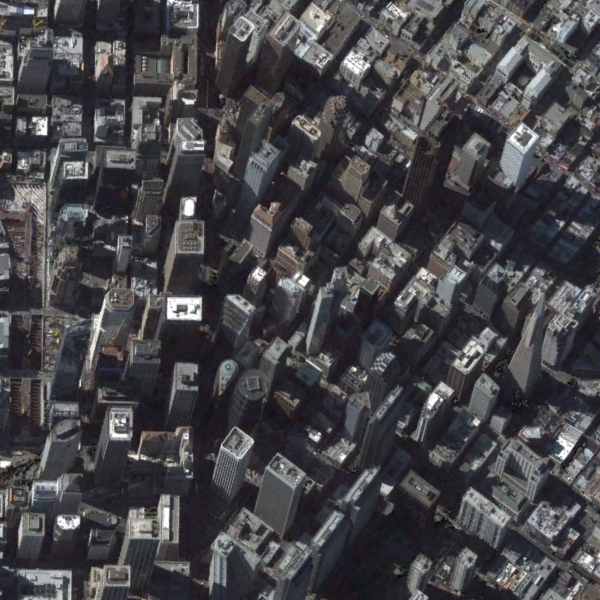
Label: Commercial